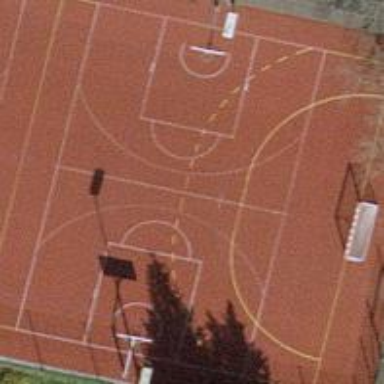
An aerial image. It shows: Basketball court on pitch.